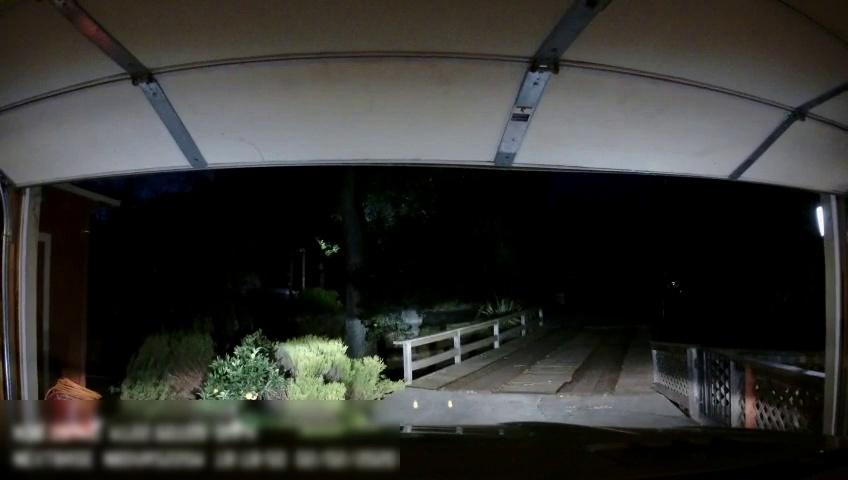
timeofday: Night
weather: Other
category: Drivable Space
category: Drivable Space